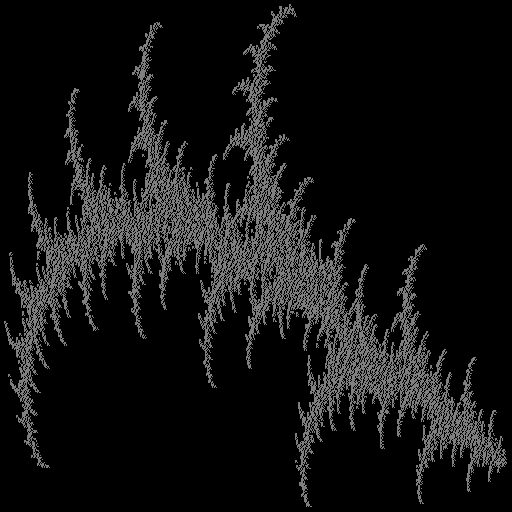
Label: branch